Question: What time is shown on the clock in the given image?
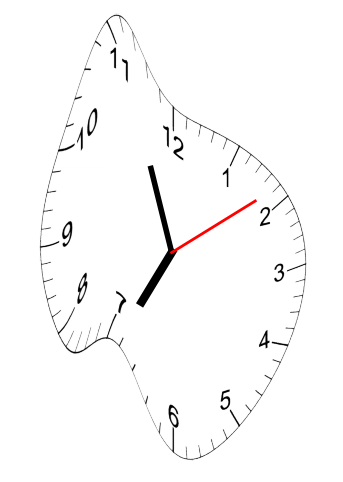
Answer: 06:56:09